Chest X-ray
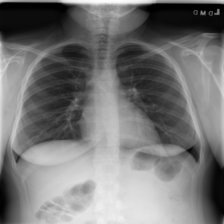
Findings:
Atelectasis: negative
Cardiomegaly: negative
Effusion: negative
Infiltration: negative
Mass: negative
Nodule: negative
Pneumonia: negative
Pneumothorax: negative
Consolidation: negative
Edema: negative
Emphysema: negative
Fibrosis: negative
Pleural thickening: negative
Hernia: negative